Field crop: maize
Growth stage: 2
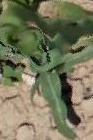
Species: maize